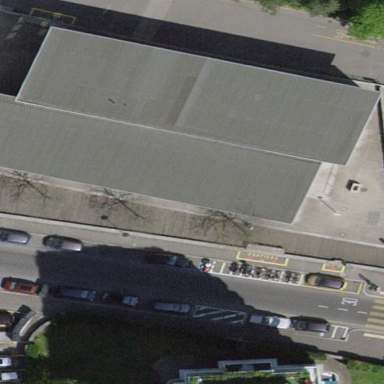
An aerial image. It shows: Civic building.